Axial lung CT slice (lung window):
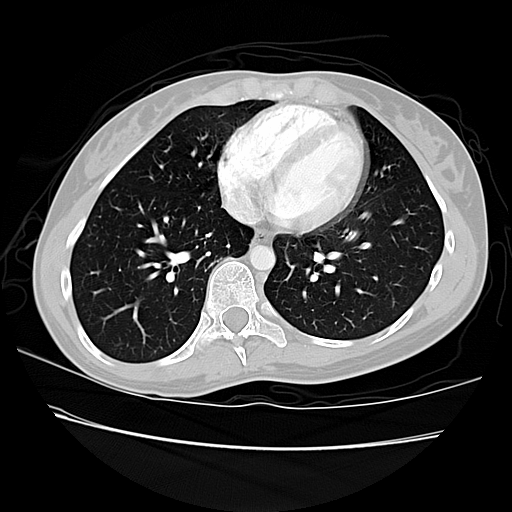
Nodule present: no